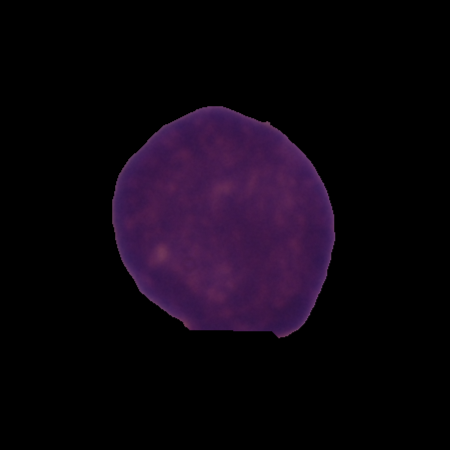
Label: healthy